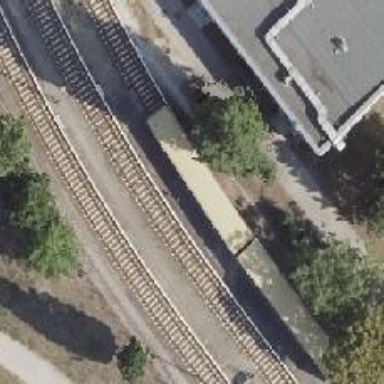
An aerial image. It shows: Yard serving electrified light rail.